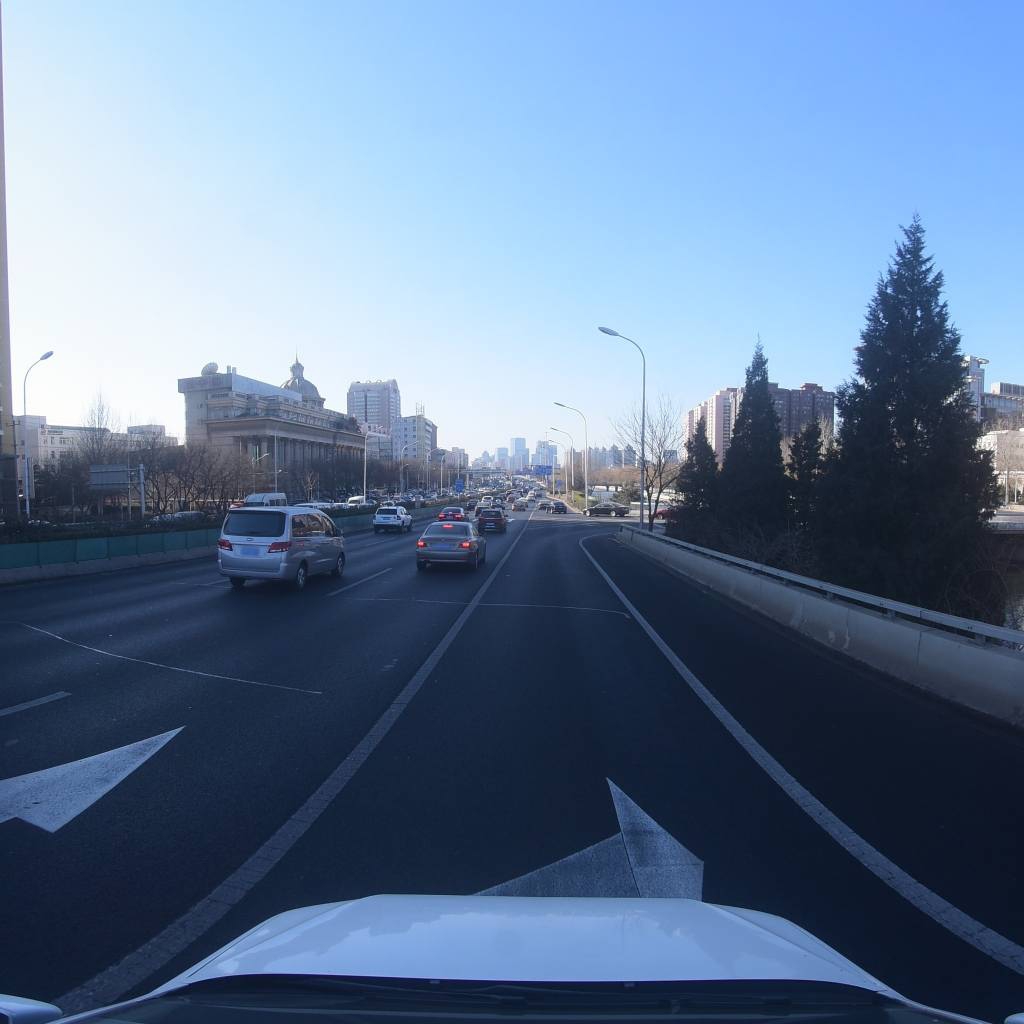
Region: Fengtai
Road damage annotations: transverse patch, transverse patch